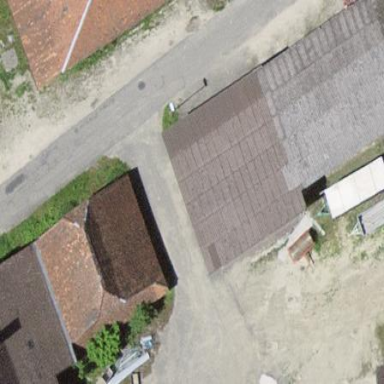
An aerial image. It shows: Rural barn.